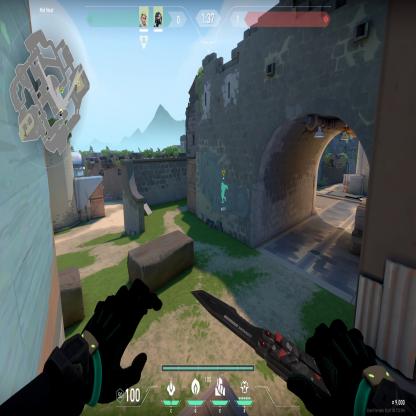
Label: teammate